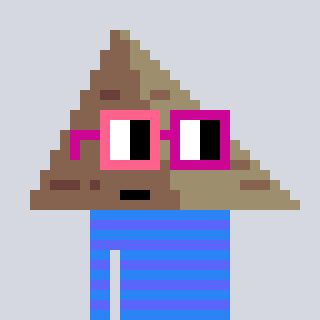
a pixel art character with square pink and red glasses, a pyramid-shaped head and a purple-colored body on a cool background